Field crop: maize
Growth stage: 2
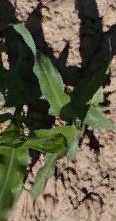
Species: maize